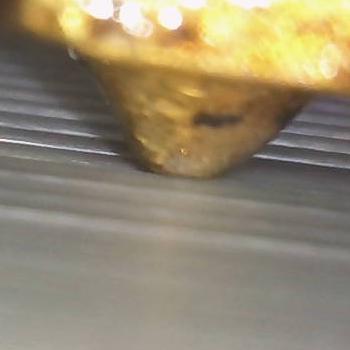
Flow rate: 208%